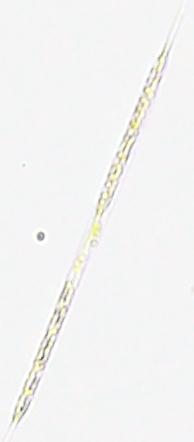
Label: Rhizosolenia